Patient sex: F
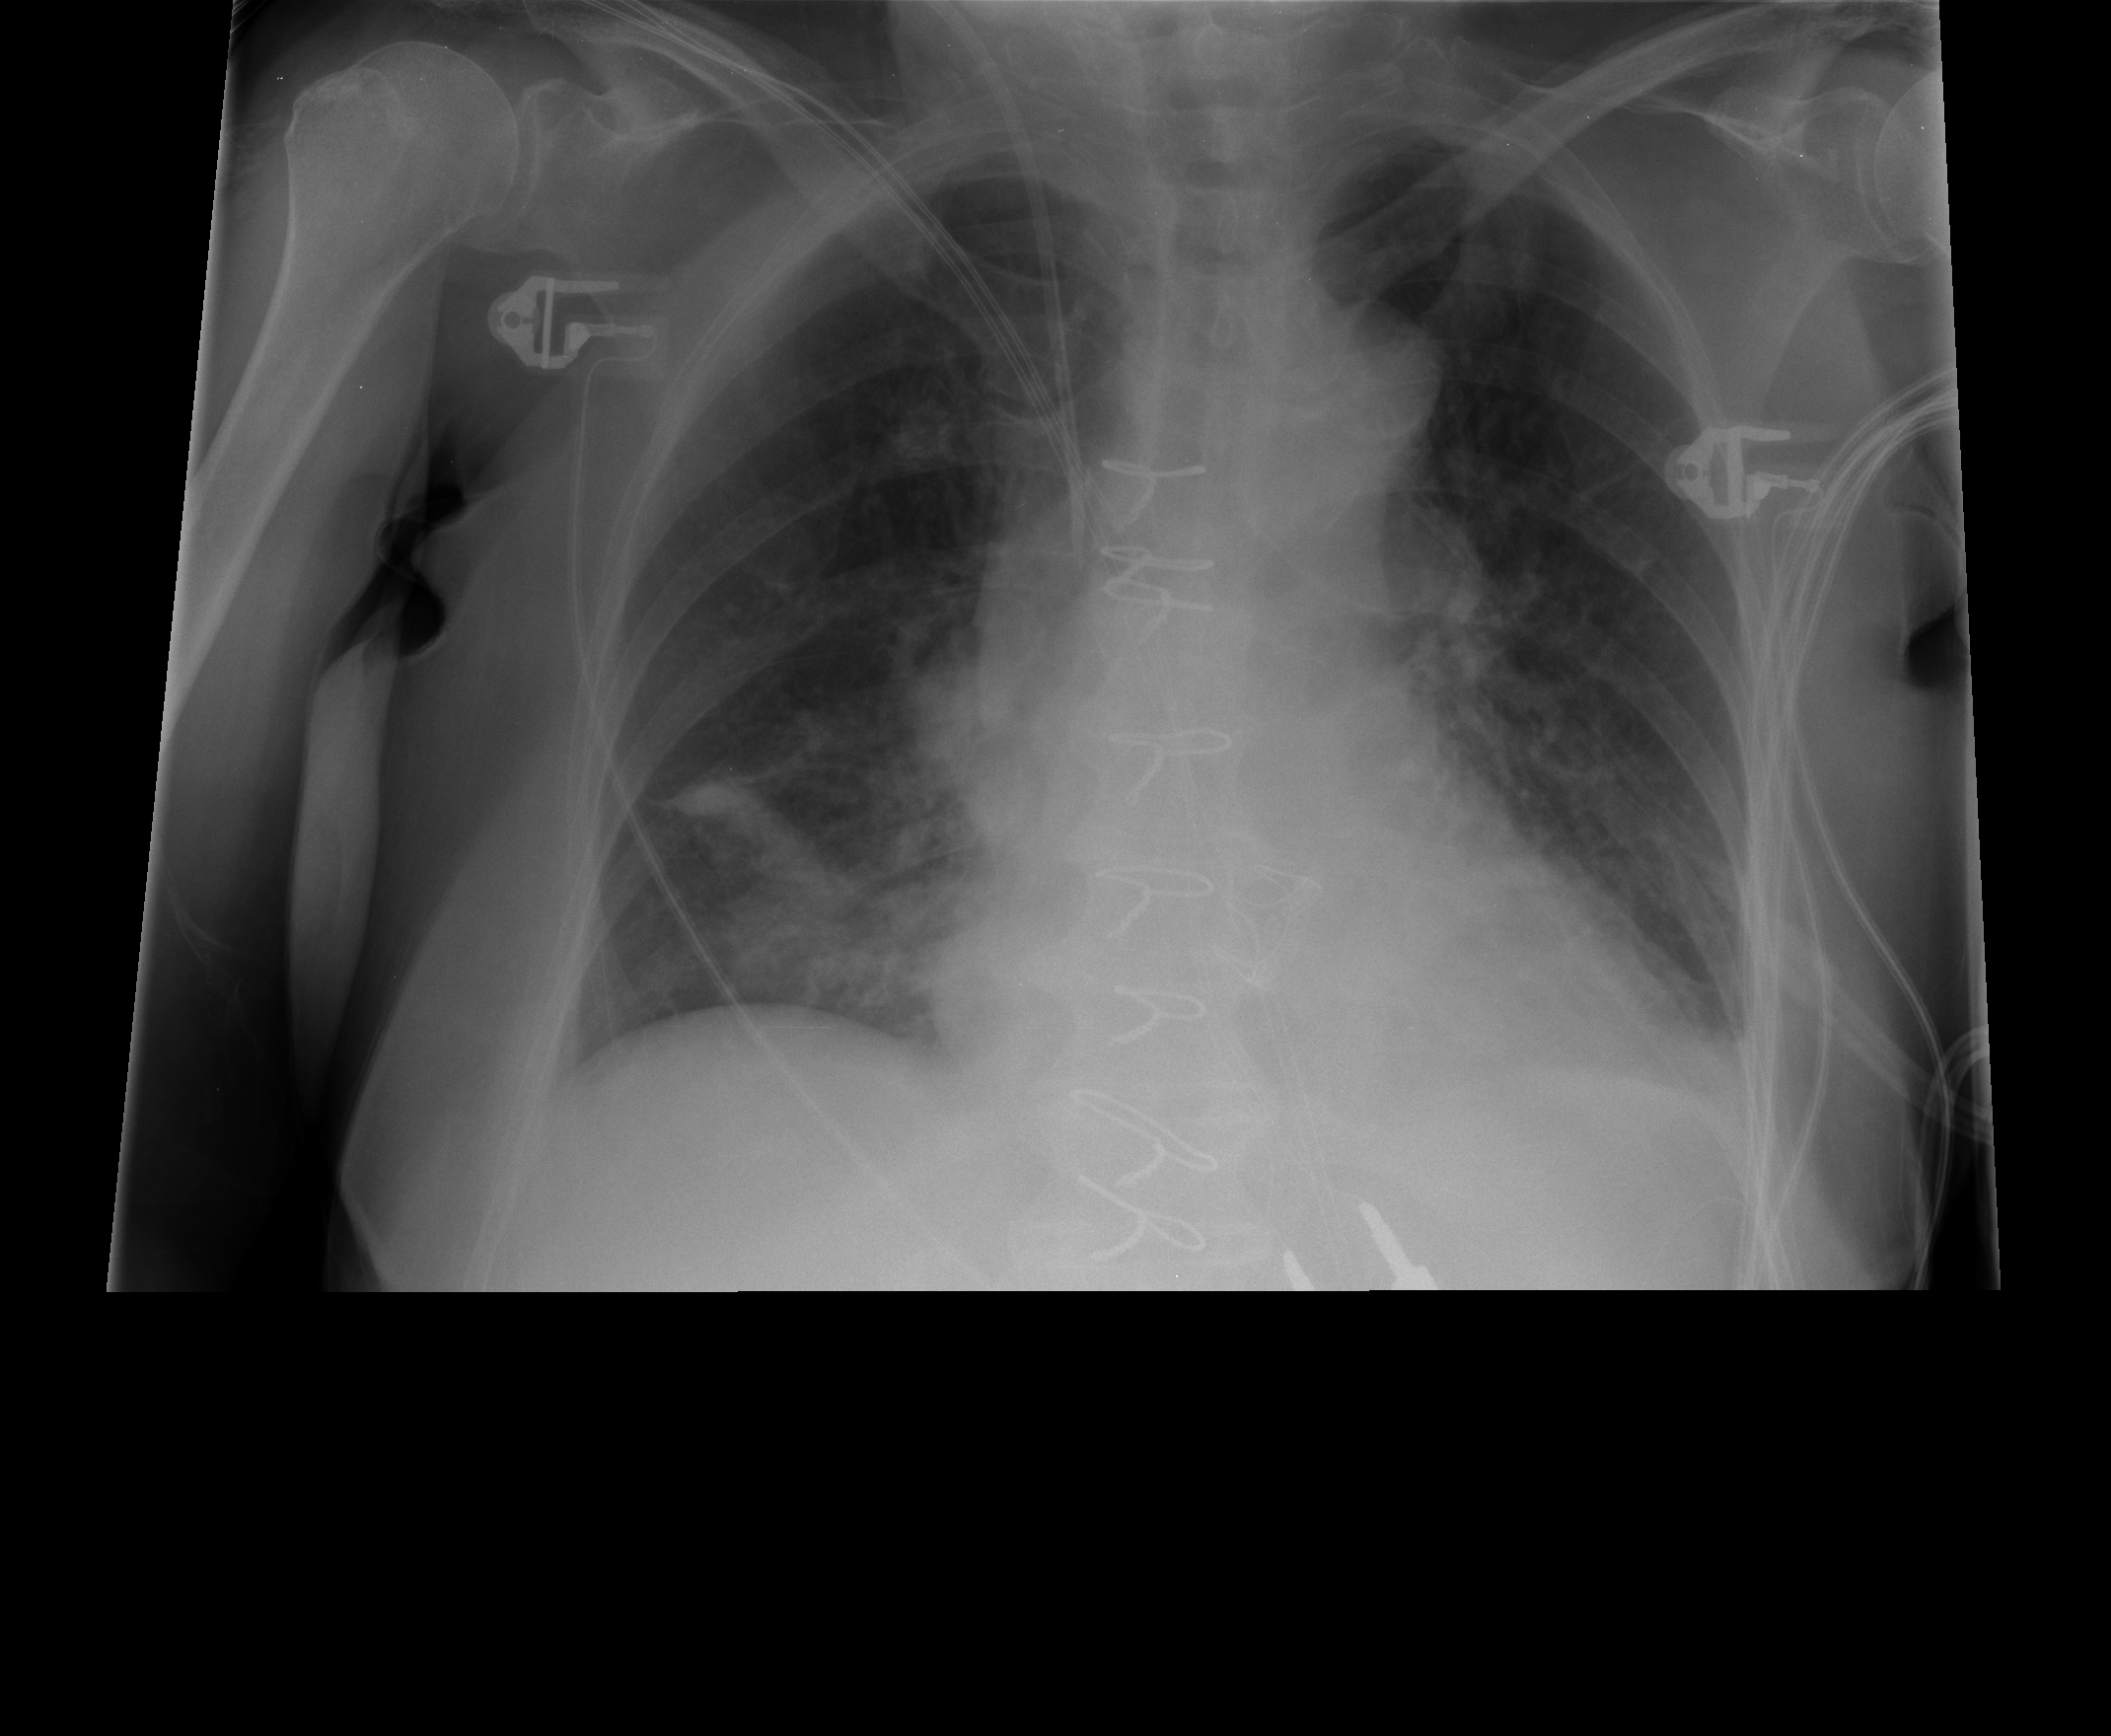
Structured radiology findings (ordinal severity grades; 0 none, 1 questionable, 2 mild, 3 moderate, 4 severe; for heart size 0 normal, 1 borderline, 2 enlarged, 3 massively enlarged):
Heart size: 0
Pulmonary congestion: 1
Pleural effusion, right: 0
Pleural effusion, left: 1
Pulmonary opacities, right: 1
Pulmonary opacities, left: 0
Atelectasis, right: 2
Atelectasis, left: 0